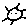
Label: sun